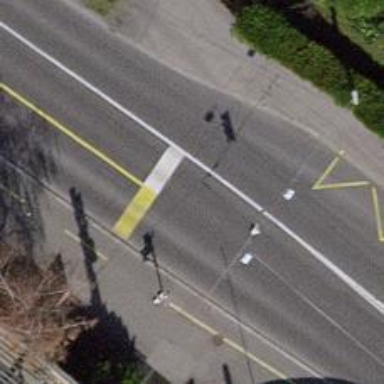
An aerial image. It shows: Secondary road with asphalt surface and trolley wires.